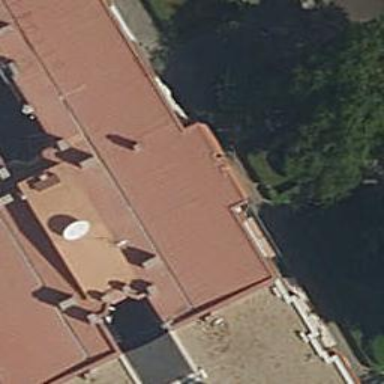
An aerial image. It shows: Restaurant that also houses bakery.